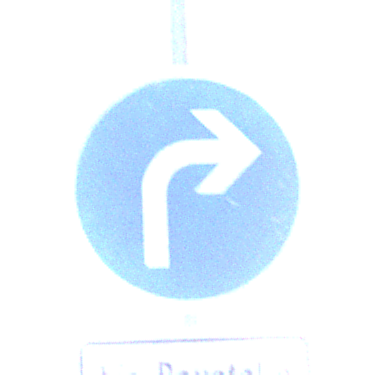
Verkehrszeichen: VorgeschriebeneFahrtrichtungRechts
Zusatzzeichen unten: SonstigeFahrzeugePersonengruppenFrei2
Umgebung: Outdoor, Nature
Tageszeit: SunriseSunset
Wetter: Clear
Licht: Natural
Jahreszeit: NotSpecified
Kontrast: HighContrast